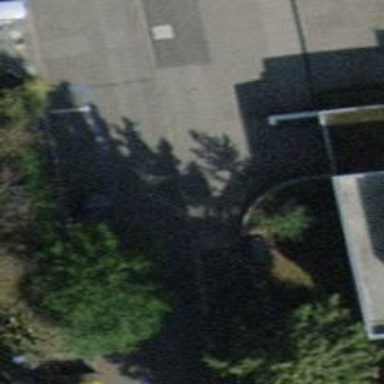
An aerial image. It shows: Asphalt sidewalk.